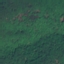
Land use / land cover: Forest